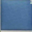
Piece: xx